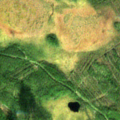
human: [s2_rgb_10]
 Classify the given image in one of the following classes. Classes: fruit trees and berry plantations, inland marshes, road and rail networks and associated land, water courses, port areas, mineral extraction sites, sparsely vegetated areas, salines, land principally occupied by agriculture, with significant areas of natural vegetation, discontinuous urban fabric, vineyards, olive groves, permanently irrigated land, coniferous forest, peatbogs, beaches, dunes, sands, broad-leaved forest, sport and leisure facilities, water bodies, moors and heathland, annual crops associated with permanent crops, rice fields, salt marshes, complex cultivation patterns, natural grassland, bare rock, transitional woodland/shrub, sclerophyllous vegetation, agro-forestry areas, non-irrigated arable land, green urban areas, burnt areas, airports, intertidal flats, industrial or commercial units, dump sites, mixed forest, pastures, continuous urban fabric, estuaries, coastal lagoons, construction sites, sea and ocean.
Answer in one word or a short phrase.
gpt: coniferous forest, transitional woodland/shrub, peatbogs